Question: I'm having a couple of issues using the filter function in google sheets on a sorted column.
Columns A and B contain the source information that needs to be modified.
Column D uses the function '=arrayformula(A1:A10&", "&B1:B10)' to combine A and B.
Column F uses the function '=sort(D1:D10, regexextract(to_text(D1:D10),"\d+")*1,true)' to sort the data from least to greatest and keep the symbols paired with their price.
Now what I want to do is look through the entire F column for prices that are greater than $4 and less than $20.
The goal is to keep the symbols paired with their prices so I would end up with a column that has only prices between $4 and $20
'''
=filter(F1:F10, F1:F10 > 4, F1:F10 < 20)
'''

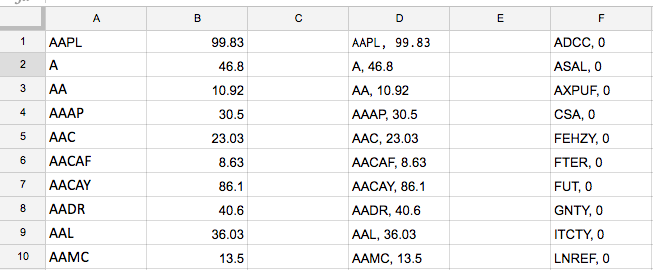
Answer: If the goal is to have a column with a list of '<Ticker>,<Price>' fields that is filtered for '<price> > 4' and '<price> < 20', try this:
'''
=filter(D:D,B:B>4,B:B<20)
'''
This will return the corresponding 'Ticker,Price' filtered by the price column.